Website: bh-photo
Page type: cart
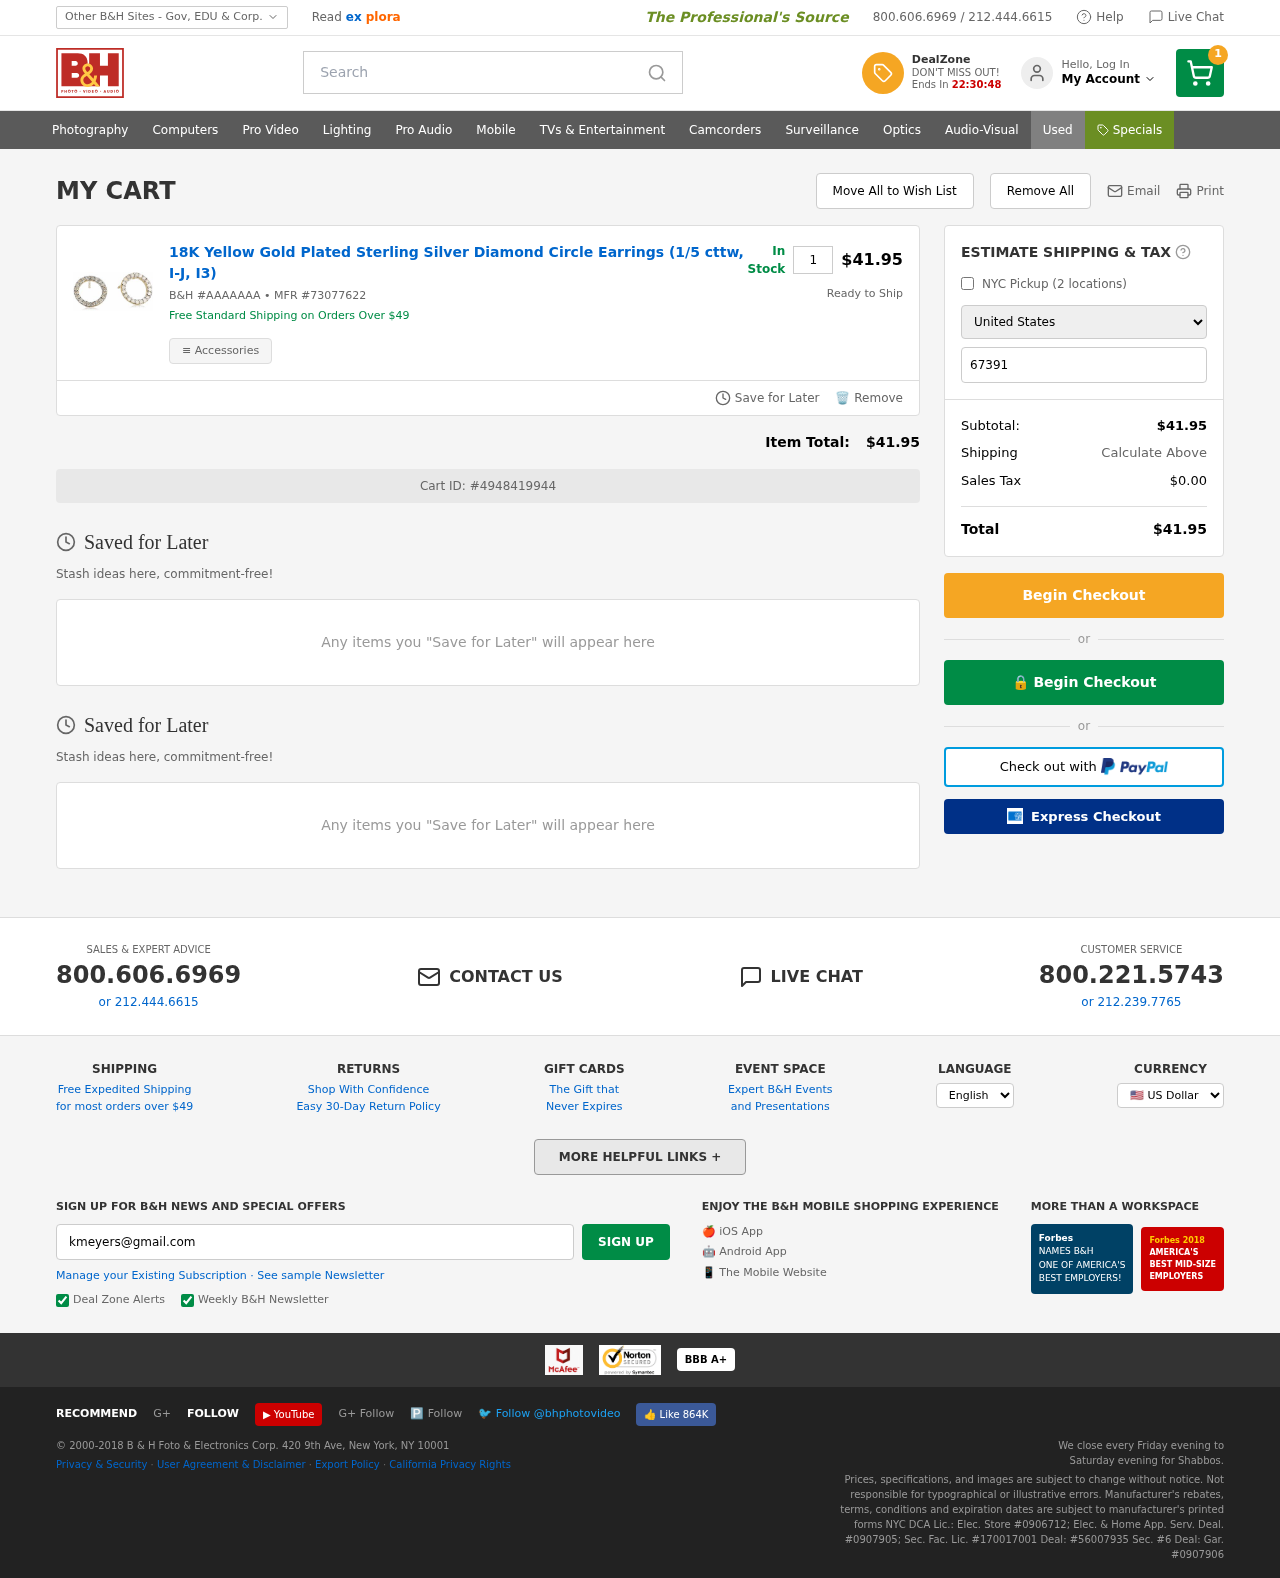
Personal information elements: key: PII_COUNTRY
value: United States
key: PII_EMAIL
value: kmeyers@gmail.com
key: PII_POSTCODE
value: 67391
Product elements: key: PRODUCT1_NAME
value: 18K Yellow Gold Plated Sterling Silver Diamond Circle Earrings (1/5 cttw, I-J, I3)
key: PRODUCT1_QUANTITY
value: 1
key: PRODUCT1_SKU
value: AAAAAAA
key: PRODUCT1_MFR
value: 73077622
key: PRODUCT1_SUBTOTAL
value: $41.95
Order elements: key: ORDER_NUM_ITEMS
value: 1
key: ORDER_SUBTOTAL
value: $41.95
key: ORDER_ID
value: #4948419944
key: ORDER_TAX
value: $0.00
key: ORDER_TOTAL
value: $41.95
Search elements: key: HEADER_SEARCH
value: Search